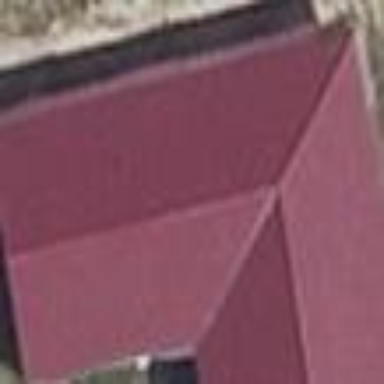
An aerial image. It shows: Building with gabled roof oriented along its structure.